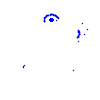
Particle: pion